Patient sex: M
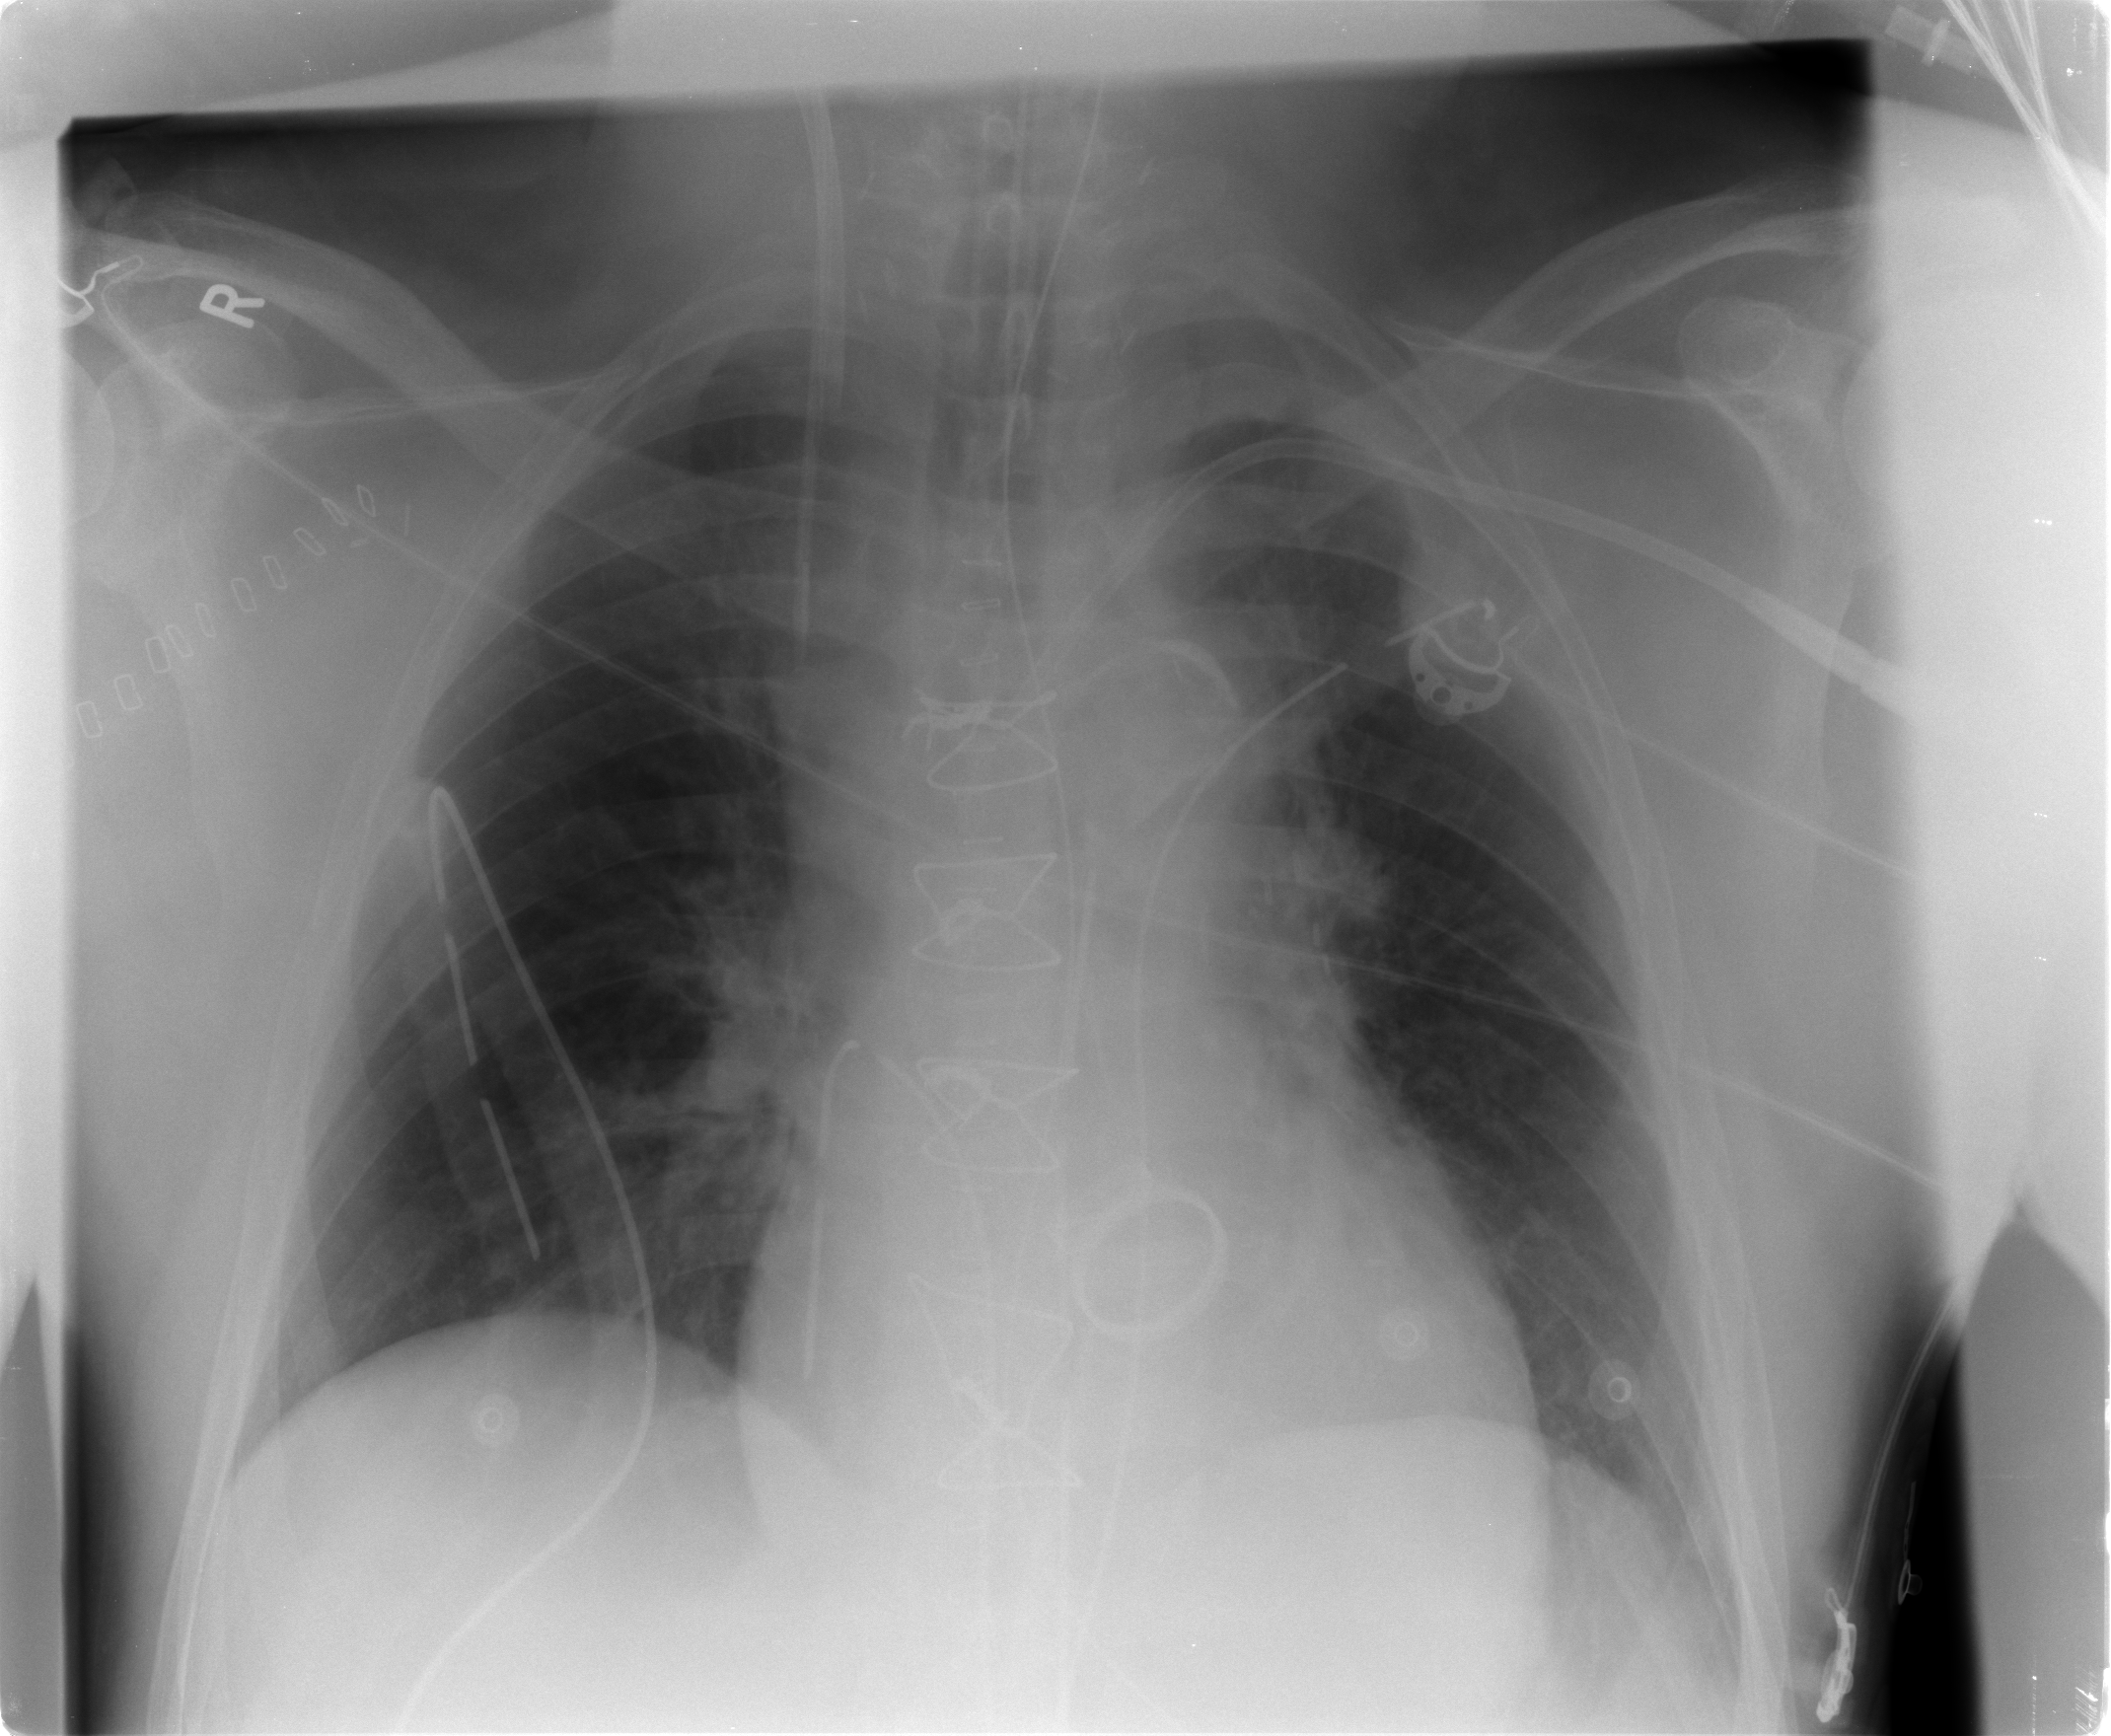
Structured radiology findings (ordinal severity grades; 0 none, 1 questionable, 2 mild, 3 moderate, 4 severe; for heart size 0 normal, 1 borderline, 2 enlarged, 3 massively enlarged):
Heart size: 0
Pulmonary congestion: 0
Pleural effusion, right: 0
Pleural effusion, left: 0
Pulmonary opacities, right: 0
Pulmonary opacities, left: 0
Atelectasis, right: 2
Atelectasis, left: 1